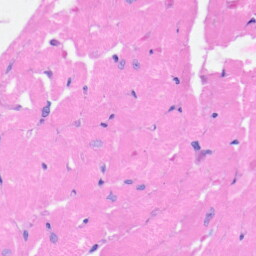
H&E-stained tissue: Heart